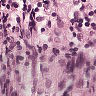
Metastatic tissue present: no